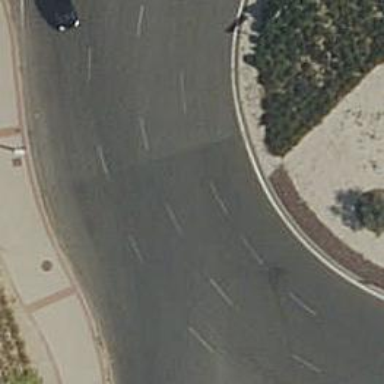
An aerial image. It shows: Residential road with asphalt surface leading to roundabout.